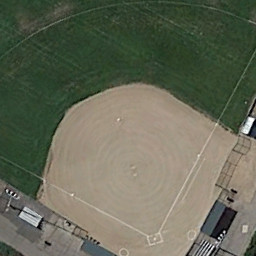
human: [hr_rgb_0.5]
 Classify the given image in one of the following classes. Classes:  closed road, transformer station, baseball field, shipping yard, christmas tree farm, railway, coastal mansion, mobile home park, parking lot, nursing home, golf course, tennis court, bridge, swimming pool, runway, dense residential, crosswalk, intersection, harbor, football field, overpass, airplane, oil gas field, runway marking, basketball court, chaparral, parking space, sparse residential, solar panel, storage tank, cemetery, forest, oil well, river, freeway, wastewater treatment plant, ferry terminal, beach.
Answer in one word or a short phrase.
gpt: baseball field